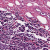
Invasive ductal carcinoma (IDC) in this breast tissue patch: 0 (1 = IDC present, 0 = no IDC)